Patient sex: F
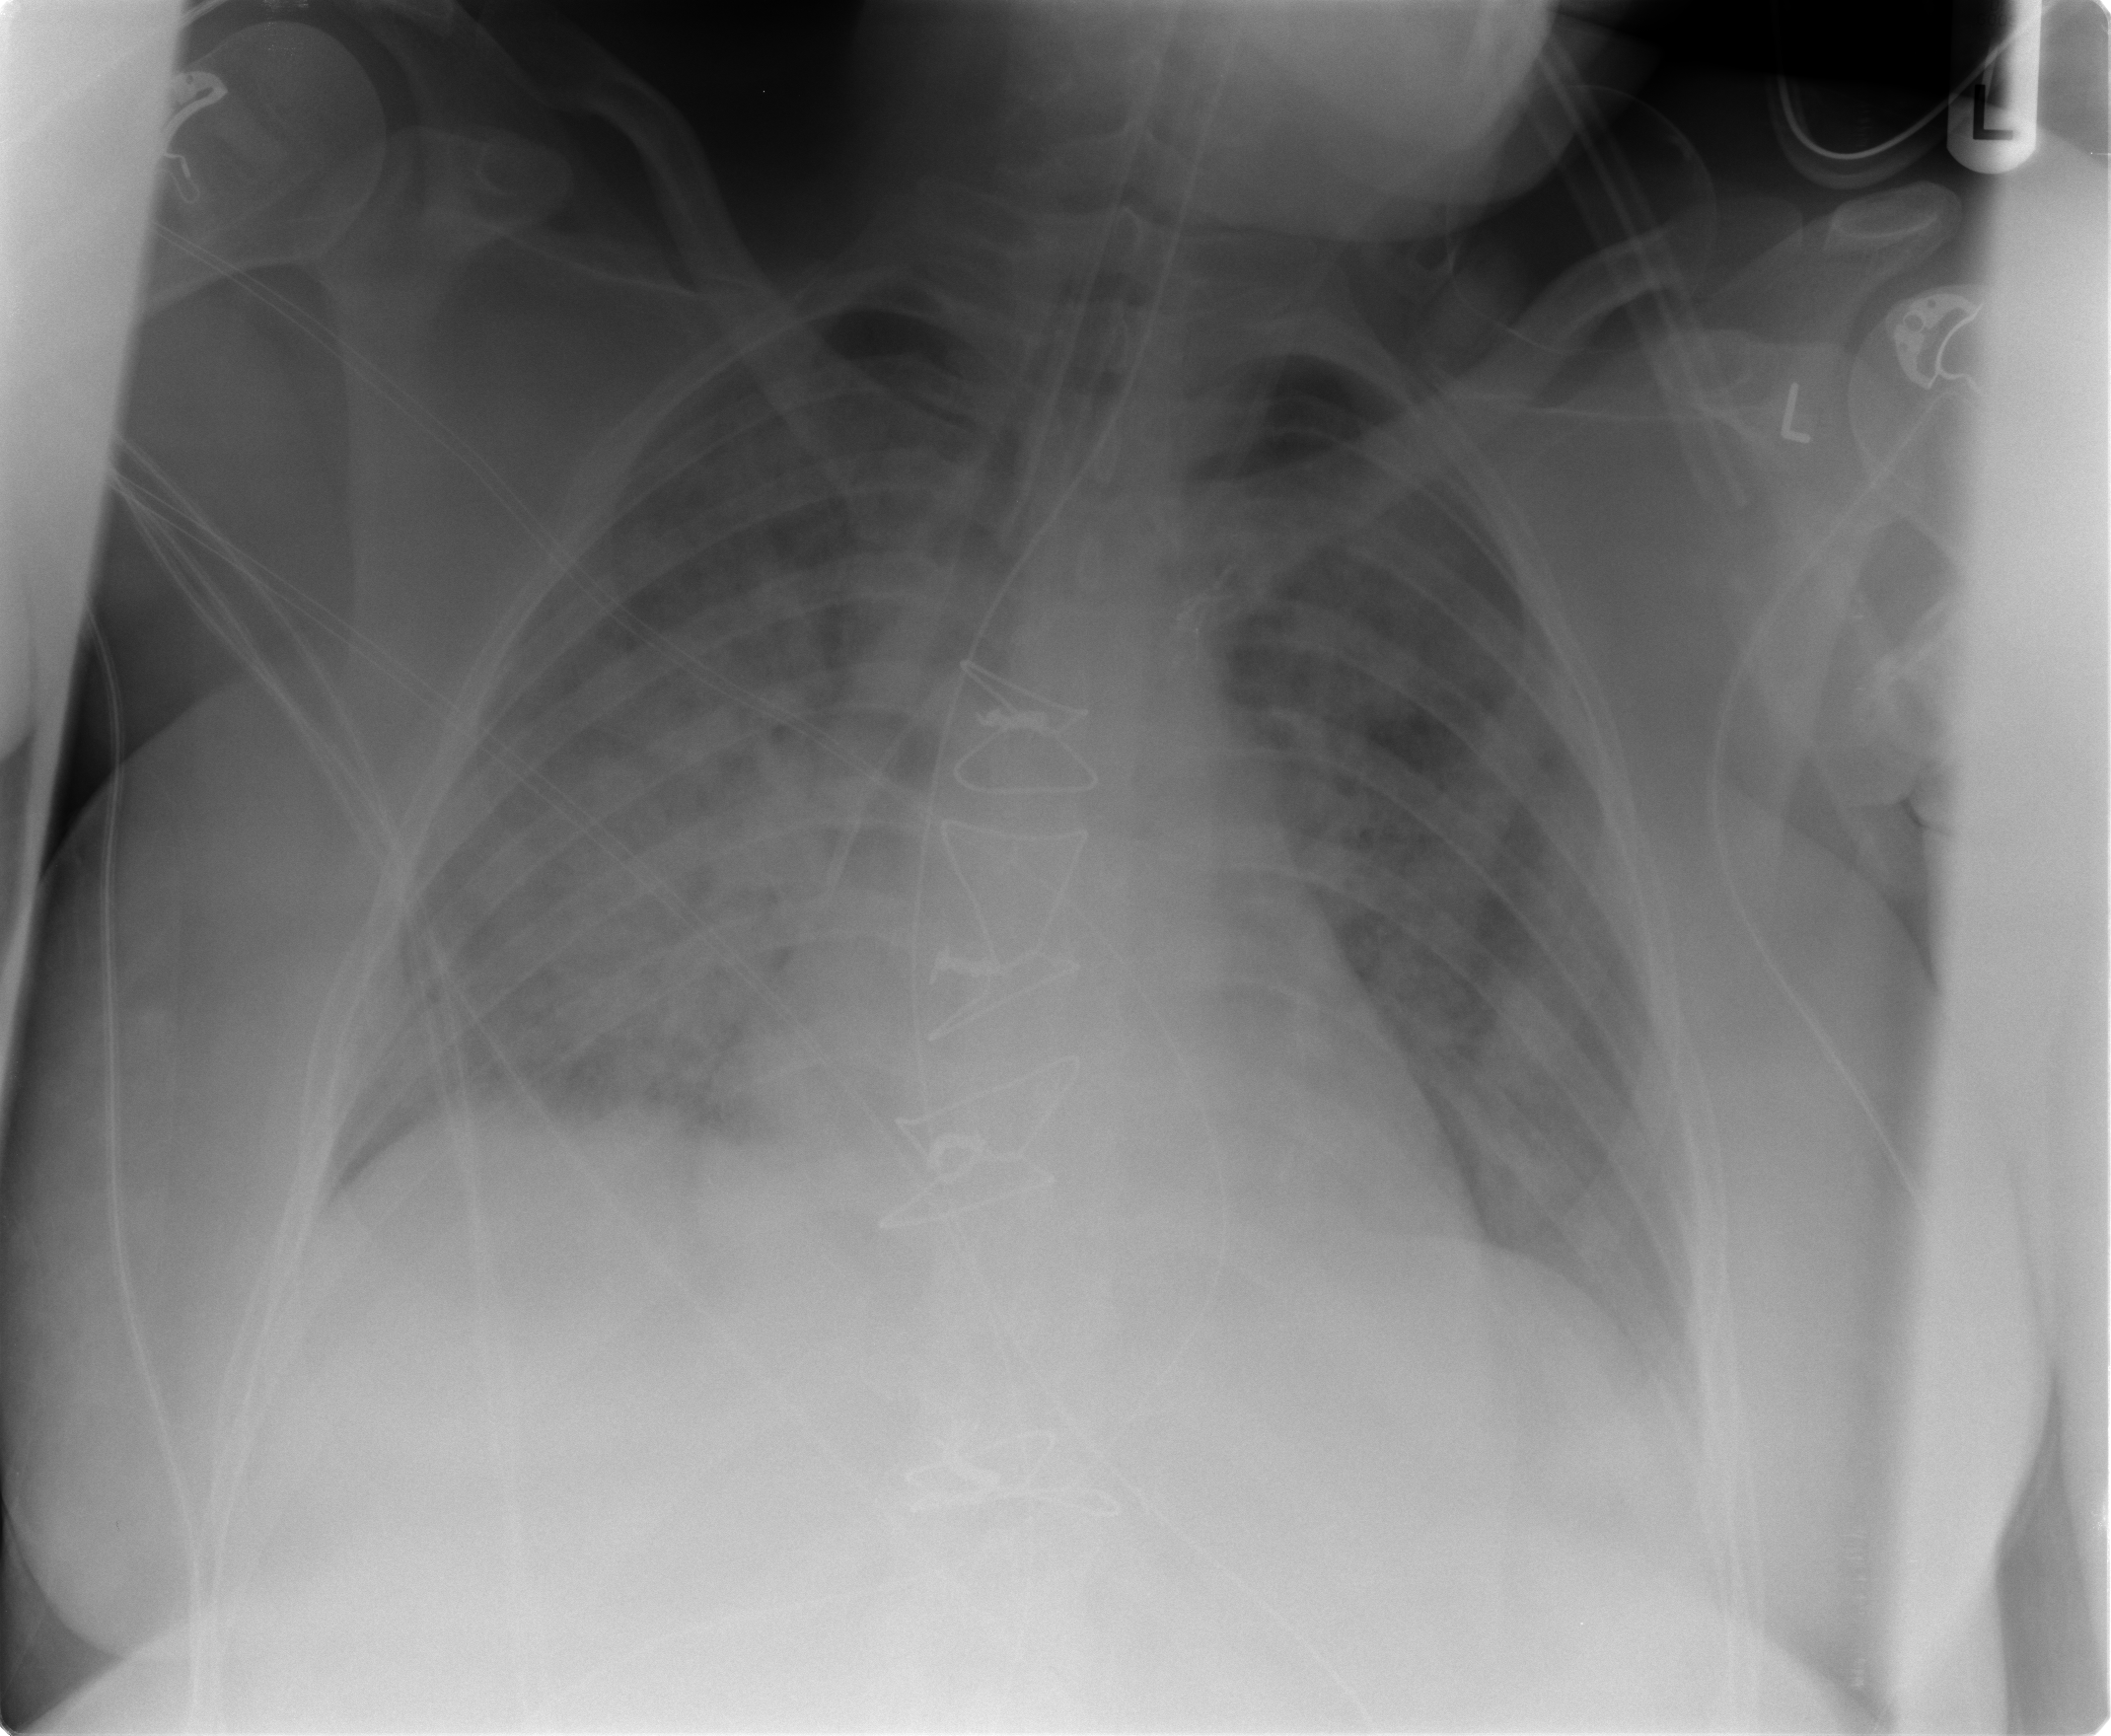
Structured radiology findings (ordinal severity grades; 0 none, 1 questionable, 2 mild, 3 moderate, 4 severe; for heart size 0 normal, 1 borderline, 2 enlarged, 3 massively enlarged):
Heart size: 2
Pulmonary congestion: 2
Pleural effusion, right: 1
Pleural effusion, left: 1
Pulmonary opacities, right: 3
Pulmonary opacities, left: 3
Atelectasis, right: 2
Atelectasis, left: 2